Field crop: maize
Growth stage: 2
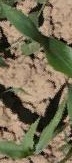
Species: maize